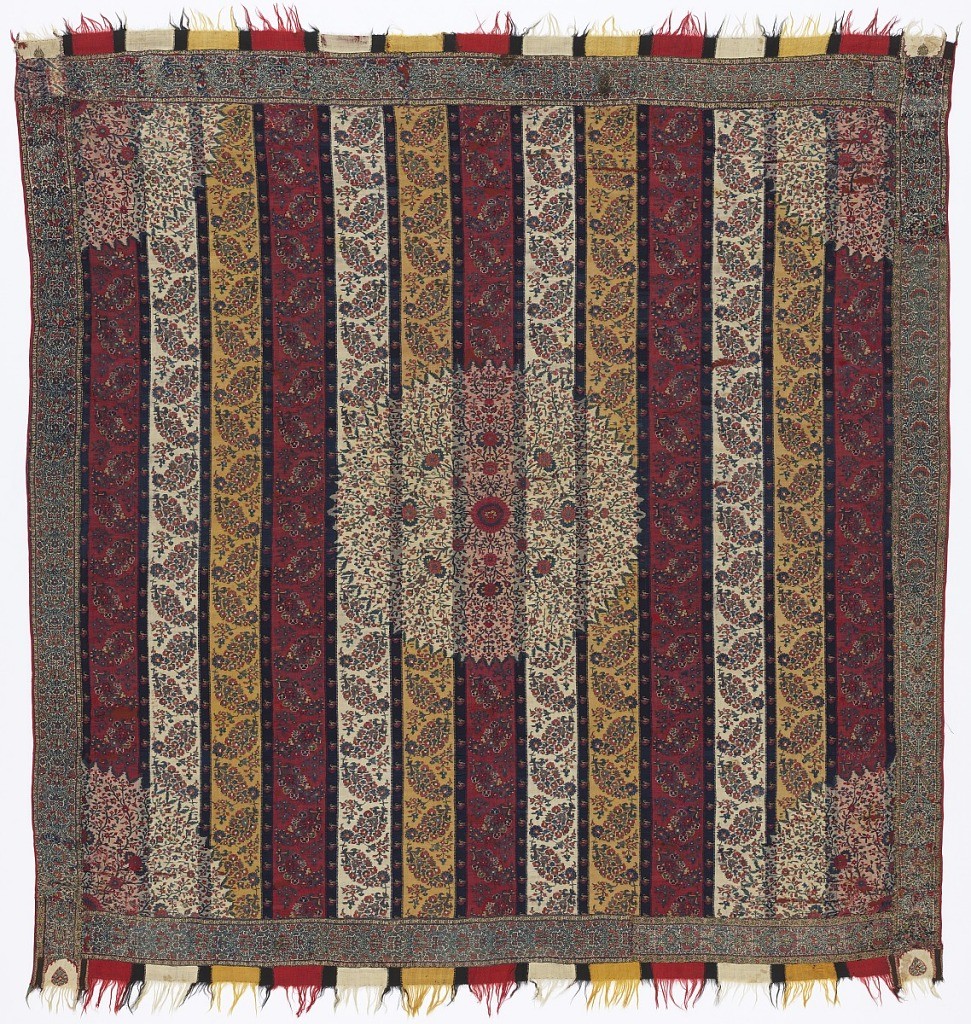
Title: Shawl
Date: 1800–1850
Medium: wool Technique: interlocked twill tapestry weave Label: wool interlocked twill tapestry
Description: Square "moon shawl" with guard borders on four sides and fringed borders at warp ends only. Broad vertical stripes of red, yellow and white with floral cones, separated by narrow stripes of dark blue. Circular central medallion, with a quarter-circle medallions in each corner with stylized floral filling in blues and red on pink and white ground. Coarse woven border with stylized floral motifs on four sides. Separate borders top and bottom imitate fringed warp ends.